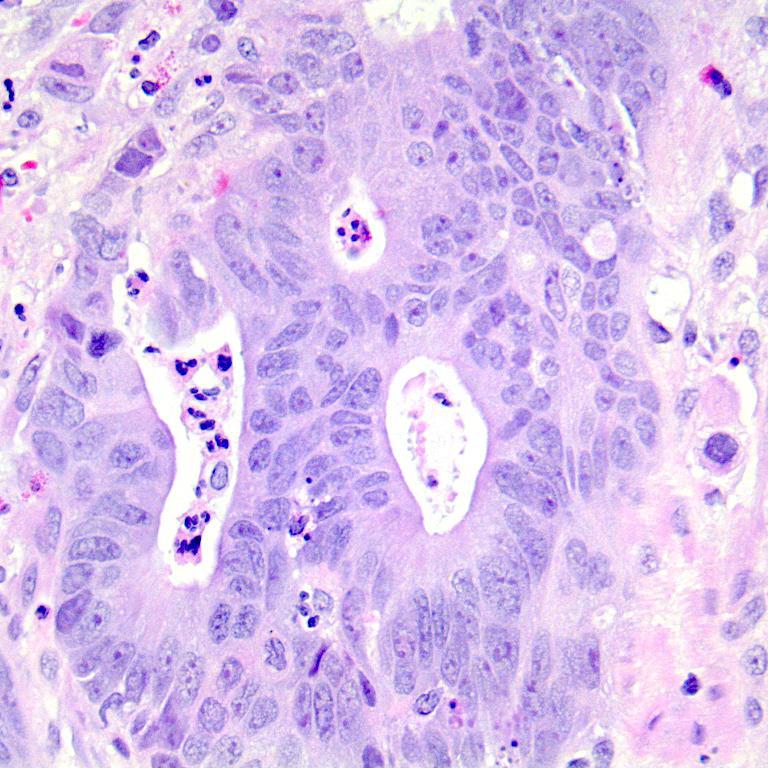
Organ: colon
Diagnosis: adenocarcinomas